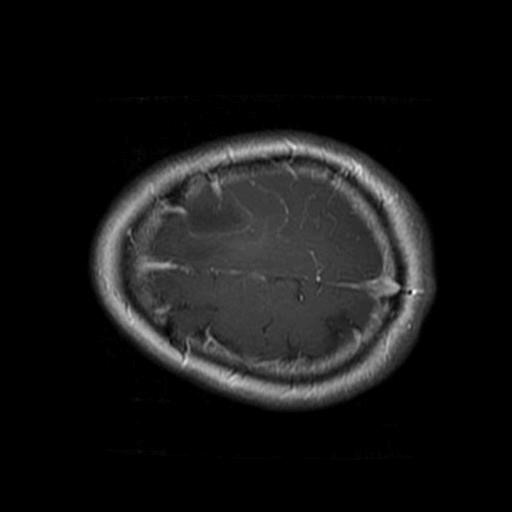
Label: brain_glioma